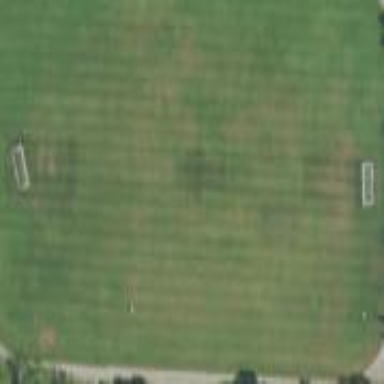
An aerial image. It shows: Soccer pitch with grass surface for leisure land.